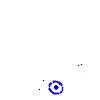
Particle: kaon